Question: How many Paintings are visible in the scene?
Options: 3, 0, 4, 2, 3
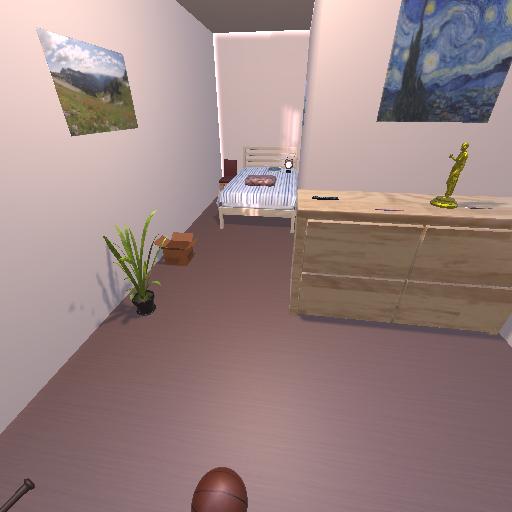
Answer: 3